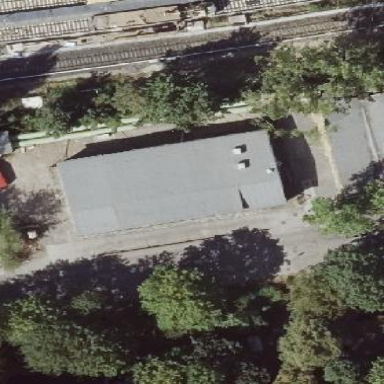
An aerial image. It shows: Railway building.